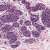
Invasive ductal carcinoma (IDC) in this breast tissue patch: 0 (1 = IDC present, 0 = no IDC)